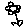
Label: flower